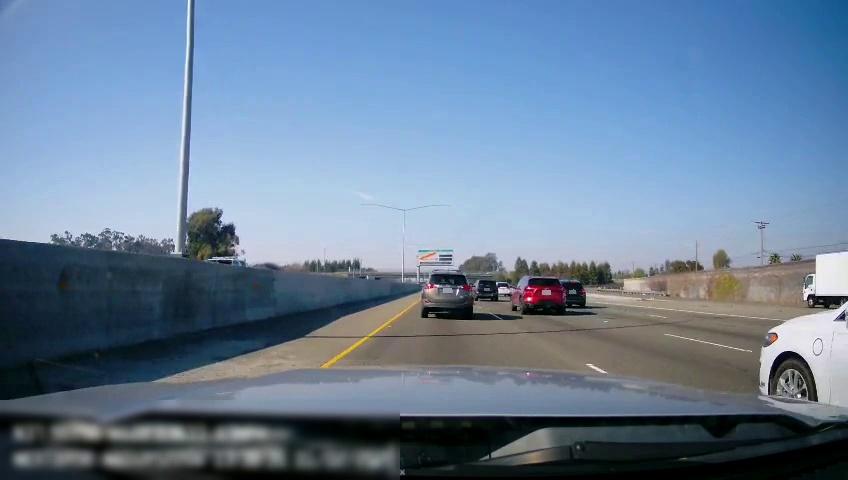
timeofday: Day
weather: Sunny
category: Drivable Space
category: Drivable Space
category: Vehicles | SUV
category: Vehicles | SUV
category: Vehicles | SUV
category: Vehicles | Van
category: Vehicles | SUV
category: Vehicles | Car
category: Vehicles | Truck
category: Vehicles | SUV
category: Vehicles | Truck
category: Lanes | Current Lane
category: Lanes | Current Lane
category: Lanes | Alternate Lane
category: Lanes | Alternate Lane
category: Lanes | Alternate Lane
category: Traffic | Signs